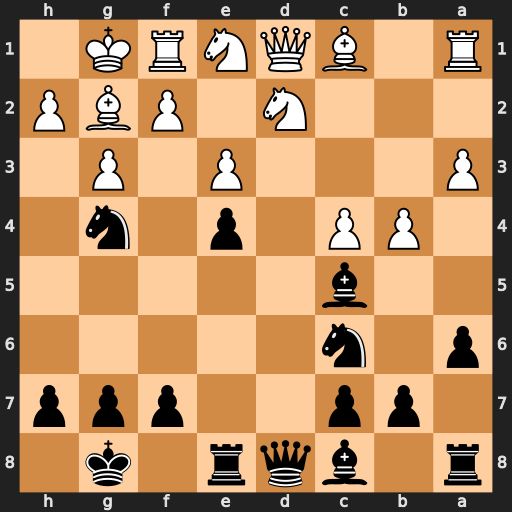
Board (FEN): r1bqr1k1/1pp2ppp/p1n5/2b5/1PP1p1n1/P3P1P1/3N1PBP/R1BQNRK1
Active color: b
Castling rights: -
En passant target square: -
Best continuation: Bxe3 fxe3 Nxe3 Qe2 Nxf1